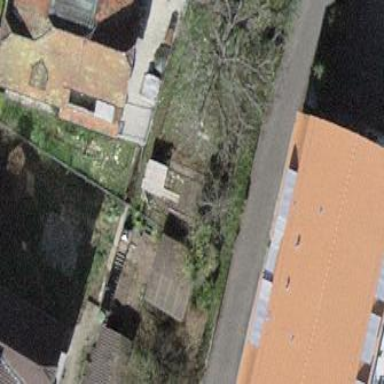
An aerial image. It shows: Residential building.